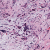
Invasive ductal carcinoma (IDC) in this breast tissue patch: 1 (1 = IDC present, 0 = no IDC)